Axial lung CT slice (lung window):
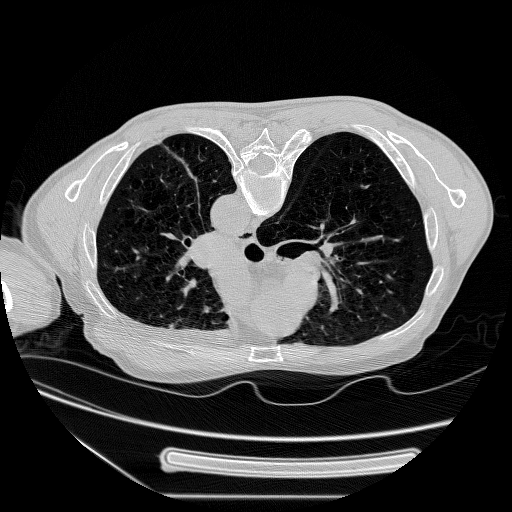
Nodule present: no